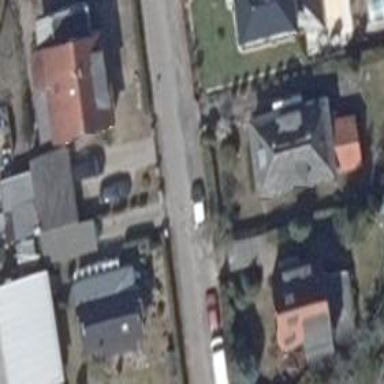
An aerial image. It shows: Asphalt road in residential area.